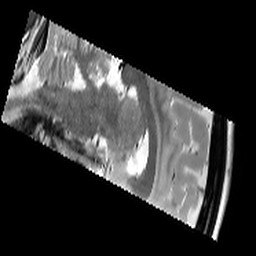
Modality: T2starw
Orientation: sagittal
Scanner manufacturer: siemens
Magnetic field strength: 3 T
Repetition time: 8.1 s
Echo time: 0.05 s